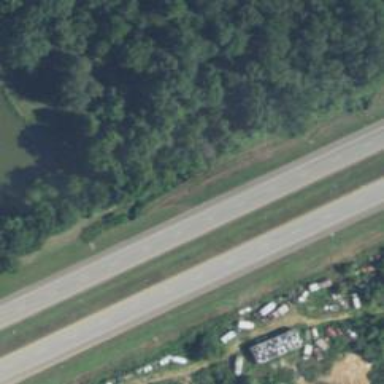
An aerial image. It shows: Trunk highway with expressway features.